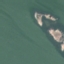
Land use / land cover class: SeaLake